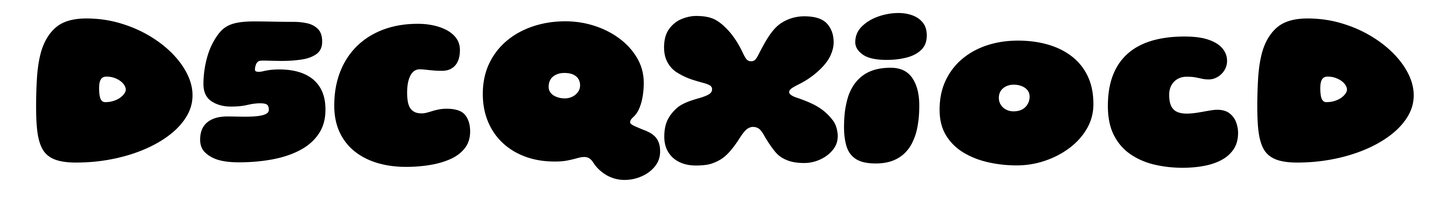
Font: Gluten_Black